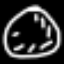
Label: clock